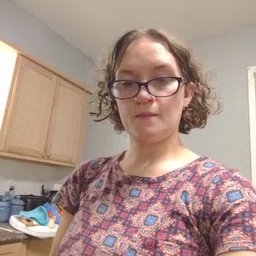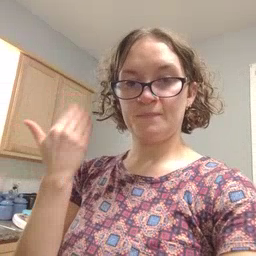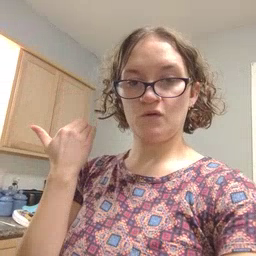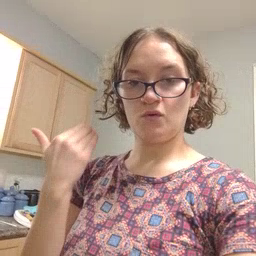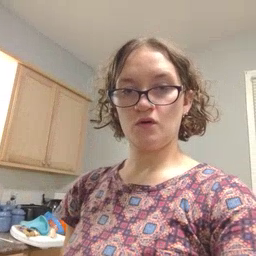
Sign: before